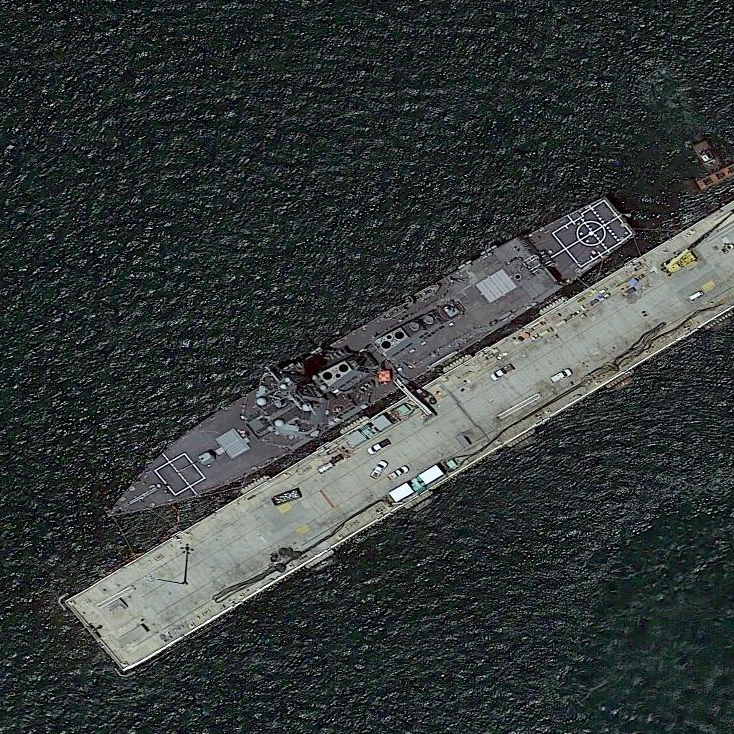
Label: destroyer